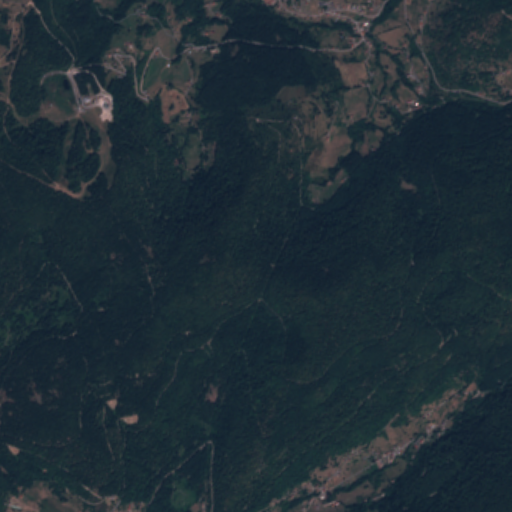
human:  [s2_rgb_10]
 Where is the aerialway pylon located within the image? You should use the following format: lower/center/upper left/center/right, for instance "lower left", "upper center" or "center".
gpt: The aerialway pylon is located in the upper left of the image.
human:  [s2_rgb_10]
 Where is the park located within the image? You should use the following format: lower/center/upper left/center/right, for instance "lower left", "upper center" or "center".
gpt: The park is located in the lower left of the image.
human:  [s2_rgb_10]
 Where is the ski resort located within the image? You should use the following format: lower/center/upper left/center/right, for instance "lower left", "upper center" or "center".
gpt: The ski resort is located in the left of the image.
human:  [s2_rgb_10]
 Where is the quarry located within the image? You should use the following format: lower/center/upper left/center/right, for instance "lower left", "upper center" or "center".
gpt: There is no quarry in the image.